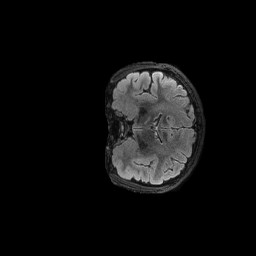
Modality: FLAIR
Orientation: coronal
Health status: ill
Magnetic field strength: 3 T